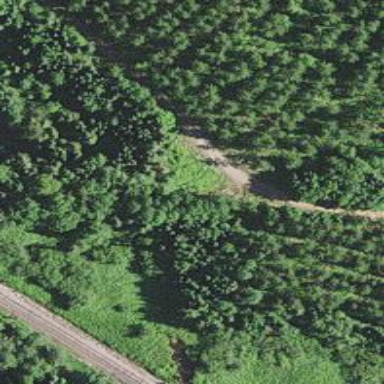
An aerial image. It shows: Abandoned railway.